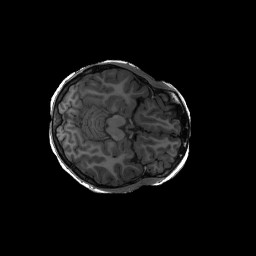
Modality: T1w
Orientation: axial
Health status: ill
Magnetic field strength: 3 T